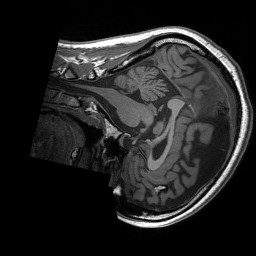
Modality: T1w
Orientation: sagittal
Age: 29
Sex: female
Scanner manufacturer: siemens
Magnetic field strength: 3 T
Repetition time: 1.9 s
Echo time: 0.00227 s